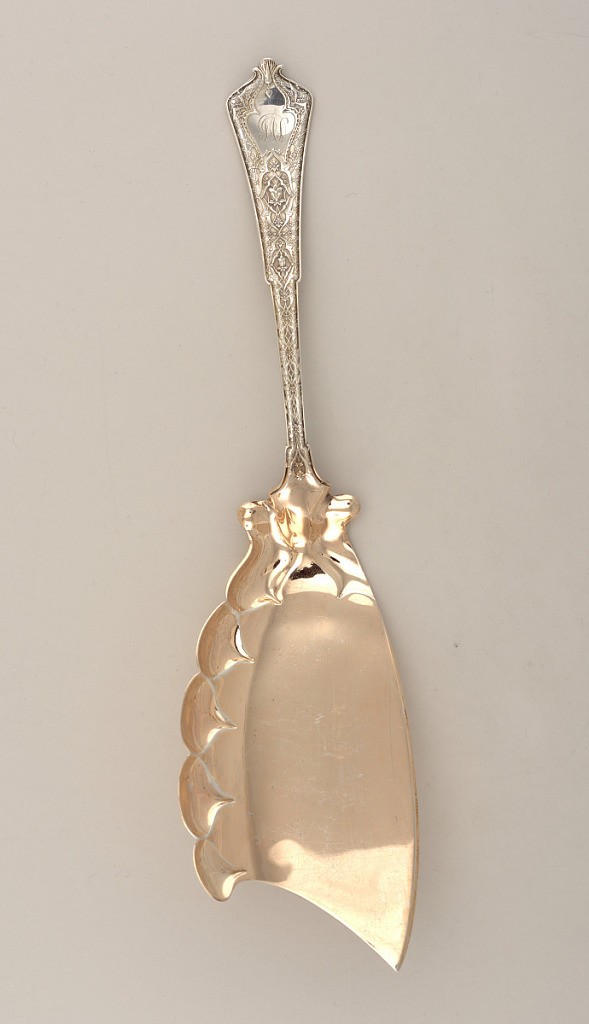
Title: Persian Pattern Ice Cream Knife
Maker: Edward C. Moore (1827-1891)
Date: ca. 1872–1904
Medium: gold plated, silver
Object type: knife
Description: Asymmetrical wide and flat blade in teardrop-shape, with one point on cutting egde, and five ogee concave lobes forming ridge on spine side. The blade and neck gold plated. Neck formed of two convex lobes in spade-like shape, connecting to tapering start of stem. Stem widening to diamond shaped terminal, ending in thistle flower at point. Stem decorated on both obverse and reverse sides with interlacing tendrils forming diamond-shaped latticework design, interspersed with buds and flowers, set upon a stippled ground. Monogram 'JAD' engraved in central trefoil-shaped reserve on terminal.